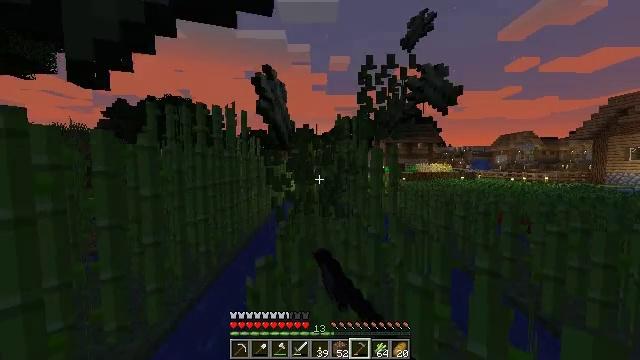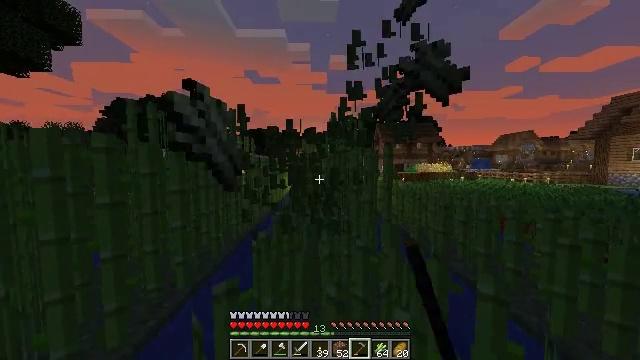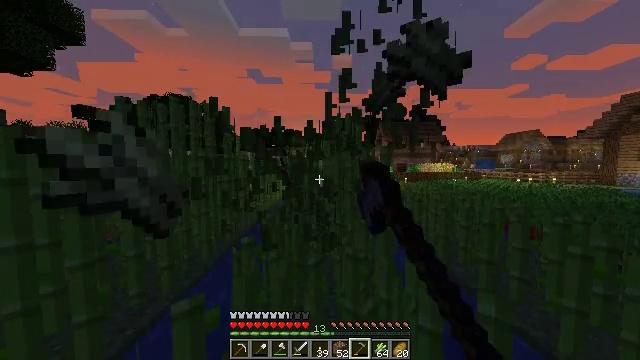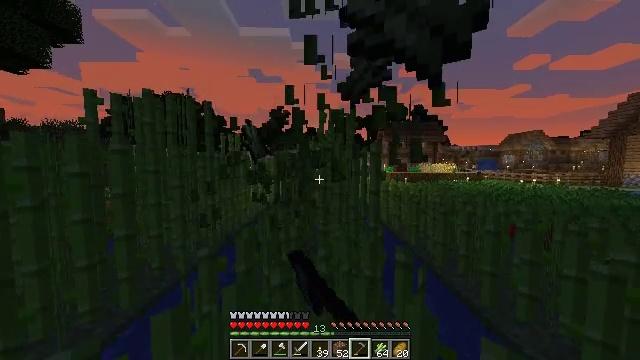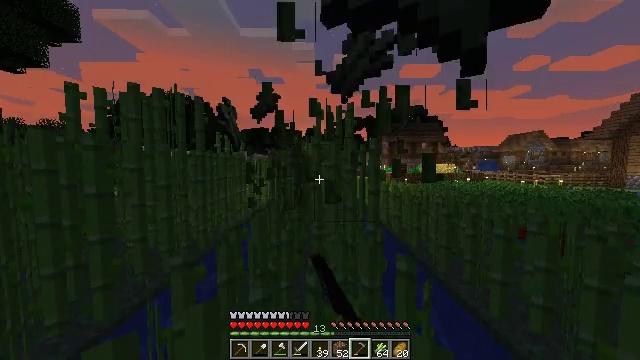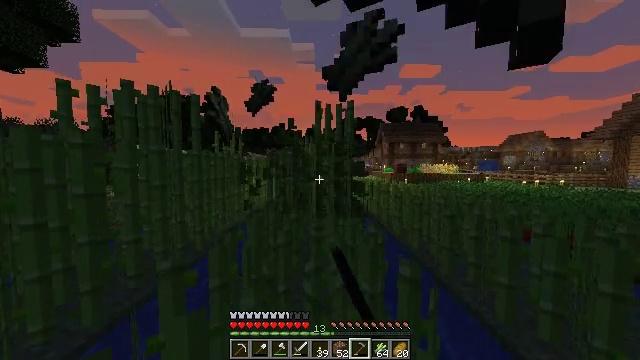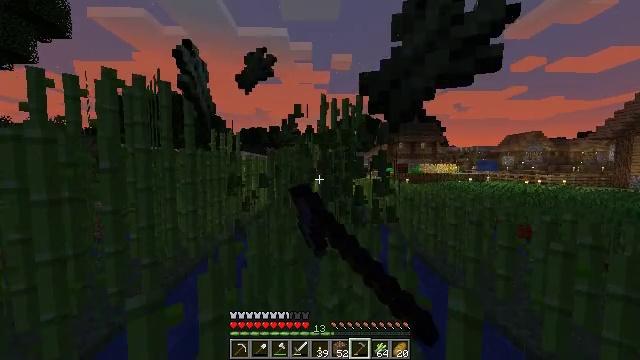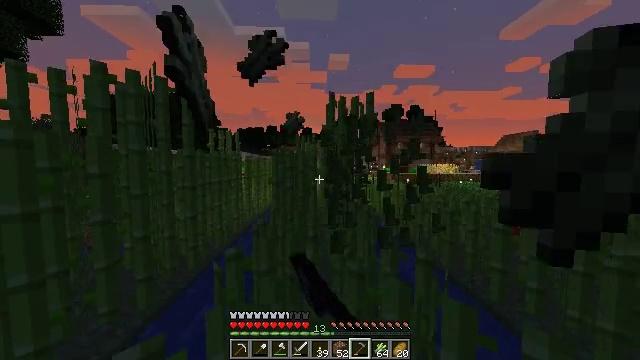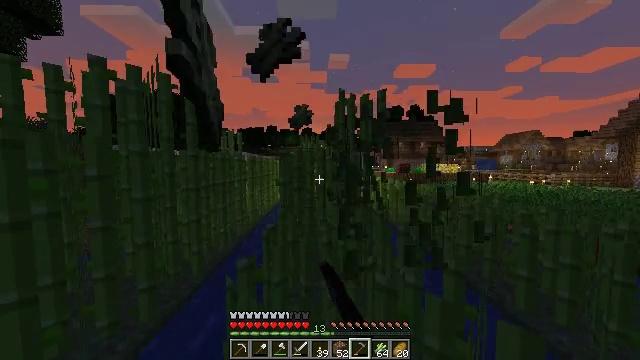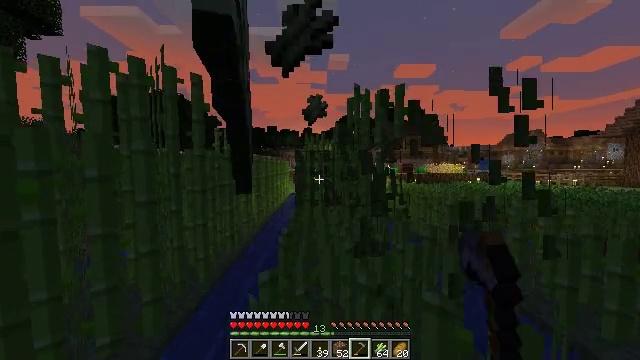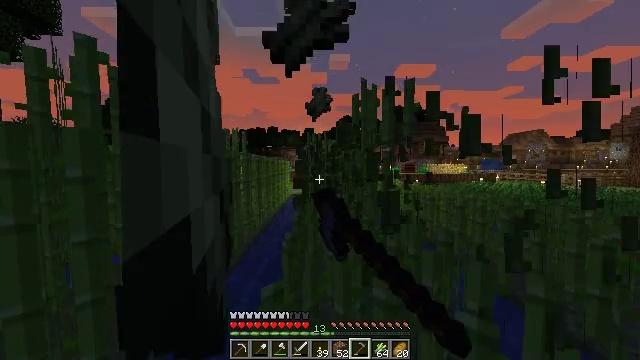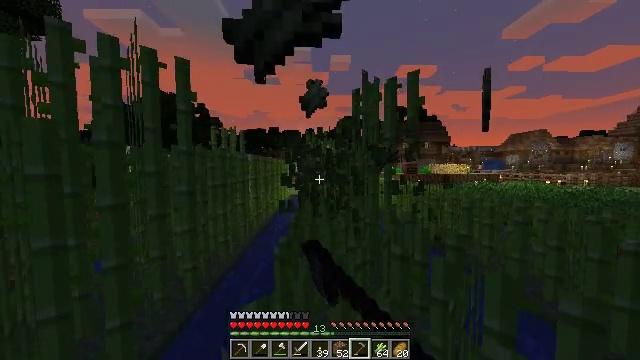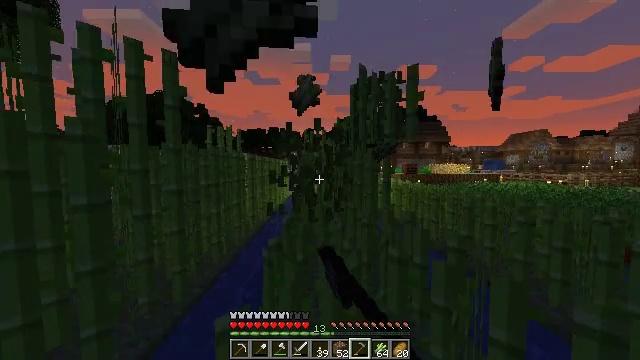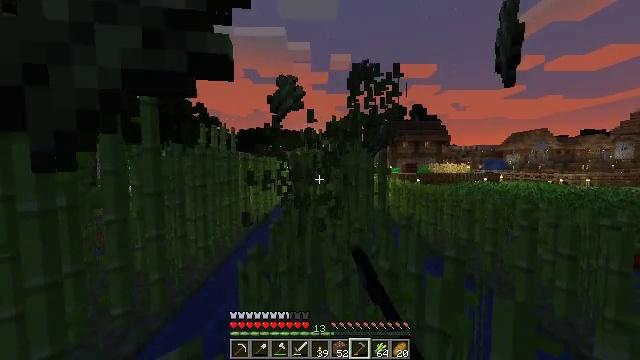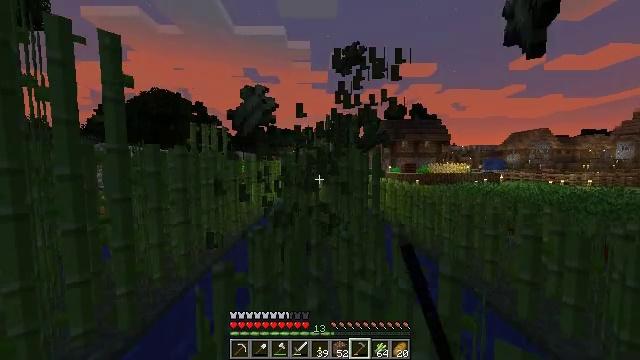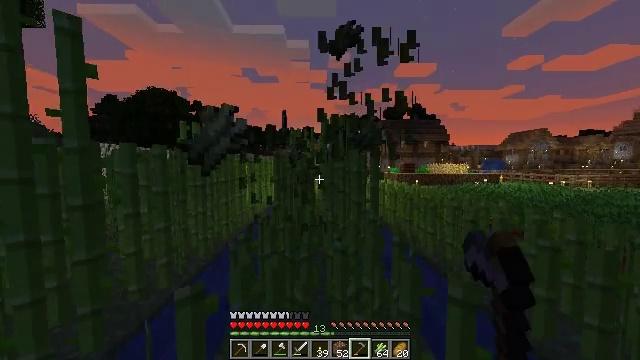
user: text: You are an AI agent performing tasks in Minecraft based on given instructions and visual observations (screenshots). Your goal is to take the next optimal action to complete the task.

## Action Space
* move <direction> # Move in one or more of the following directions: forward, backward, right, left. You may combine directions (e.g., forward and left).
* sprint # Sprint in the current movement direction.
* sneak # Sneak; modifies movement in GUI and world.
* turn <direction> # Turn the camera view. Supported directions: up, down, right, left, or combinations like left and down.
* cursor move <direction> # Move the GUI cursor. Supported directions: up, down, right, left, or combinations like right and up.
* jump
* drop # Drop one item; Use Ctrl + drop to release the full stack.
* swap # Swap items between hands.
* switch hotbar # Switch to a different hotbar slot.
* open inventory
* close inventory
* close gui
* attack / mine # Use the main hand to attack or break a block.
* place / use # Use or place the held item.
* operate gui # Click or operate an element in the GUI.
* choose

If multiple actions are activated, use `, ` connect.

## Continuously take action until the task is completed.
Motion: motion action
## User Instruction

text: Break the sugar cane.
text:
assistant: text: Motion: move forward and move right, sprint, attack / mine
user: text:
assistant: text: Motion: move forward and move right, sprint, attack / mine
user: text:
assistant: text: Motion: move forward, sprint, attack / mine
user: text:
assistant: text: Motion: move forward, sprint, attack / mine
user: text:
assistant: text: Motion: move forward and move left, sprint, attack / mine
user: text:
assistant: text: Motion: move forward and move left, sprint, attack / mine
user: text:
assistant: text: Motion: move forward and move left, sprint, attack / mine
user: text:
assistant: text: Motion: move forward and move left, sprint, attack / mine
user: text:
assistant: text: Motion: move forward and move left, sprint, attack / mine
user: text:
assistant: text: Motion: move forward and move right, sprint, attack / mine
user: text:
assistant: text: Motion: move forward and move right, sprint, attack / mine
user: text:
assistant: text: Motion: move forward and move right, sprint, attack / mine
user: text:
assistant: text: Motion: move forward and move right, sprint, attack / mine
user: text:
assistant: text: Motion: move forward, sprint, attack / mine
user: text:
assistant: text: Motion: move forward and move left, sprint, attack / mine
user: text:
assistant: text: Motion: move forward and move left, sprint, attack / mine
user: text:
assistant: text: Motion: move forward and move left, sprint, attack / mine
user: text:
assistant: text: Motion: move forward and move left, sprint, attack / mine
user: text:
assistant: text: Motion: move forward and move left, sprint, attack / mine
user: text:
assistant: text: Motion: move forward and move right, sprint, attack / mine
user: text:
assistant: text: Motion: move forward and move right, sprint, attack / mine
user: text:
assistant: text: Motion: move forward and move right, sprint, attack / mine
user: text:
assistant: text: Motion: move forward and move right, sprint, attack / mine
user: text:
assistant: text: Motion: move forward and move right, sprint, turn right, attack / mine
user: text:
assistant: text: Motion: move forward and move right, sprint, turn right, attack / mine
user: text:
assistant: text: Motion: move forward and move right, sprint, attack / mine
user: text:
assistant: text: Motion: move forward and move left, sprint, attack / mine
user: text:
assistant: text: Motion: move forward and move left, sprint, turn left, attack / mine
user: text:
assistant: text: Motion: move forward and move left, sprint, turn left, attack / mine
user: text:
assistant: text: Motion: move forward and move left, sprint, turn left, attack / mine